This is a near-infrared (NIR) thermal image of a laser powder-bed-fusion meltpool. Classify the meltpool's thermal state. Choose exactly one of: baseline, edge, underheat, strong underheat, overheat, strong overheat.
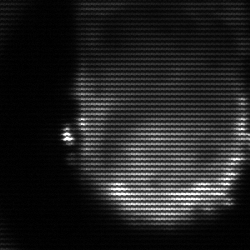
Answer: baseline